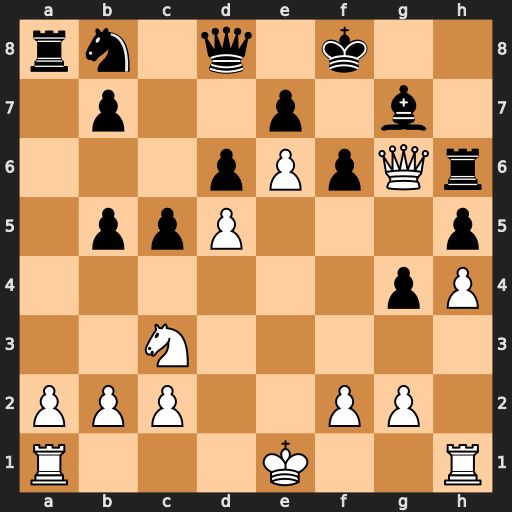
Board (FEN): rn1q1k2/1p2p1b1/3pPpQr/1ppP3p/6pP/2N5/PPP2PP1/R3K2R
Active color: w
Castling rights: KQ
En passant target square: -
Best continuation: Qf7#